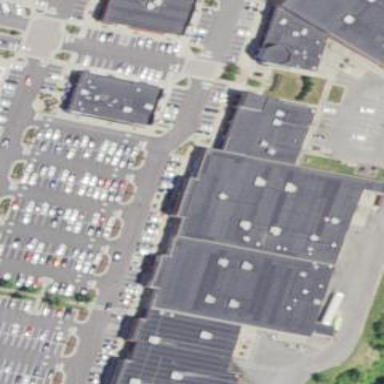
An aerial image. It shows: Retail building that houses department store.